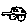
Label: car